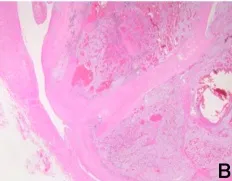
Histopathologic examinations of kidney and pleural specimens show primary and metastatic clear cell carcinoma. (B): Hematoxylin-Eosin (H&E) staining of the kidney, x 40.
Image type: pathology (h&e)